Field crop: maize
Growth stage: 2
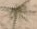
Species: salsola